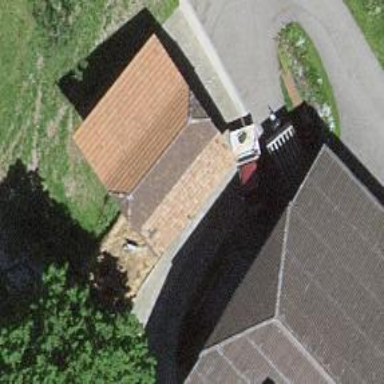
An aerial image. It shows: Rural barn.